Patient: sex F, age 52
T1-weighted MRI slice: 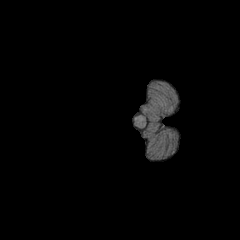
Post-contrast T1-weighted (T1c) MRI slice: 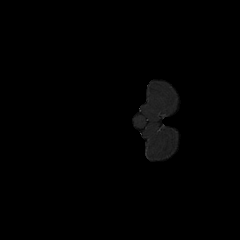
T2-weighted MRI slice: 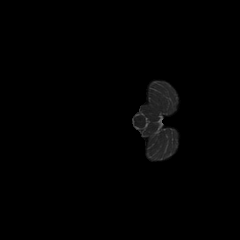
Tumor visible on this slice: no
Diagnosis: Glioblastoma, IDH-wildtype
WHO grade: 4